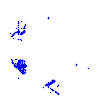
Particle: pion